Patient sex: M
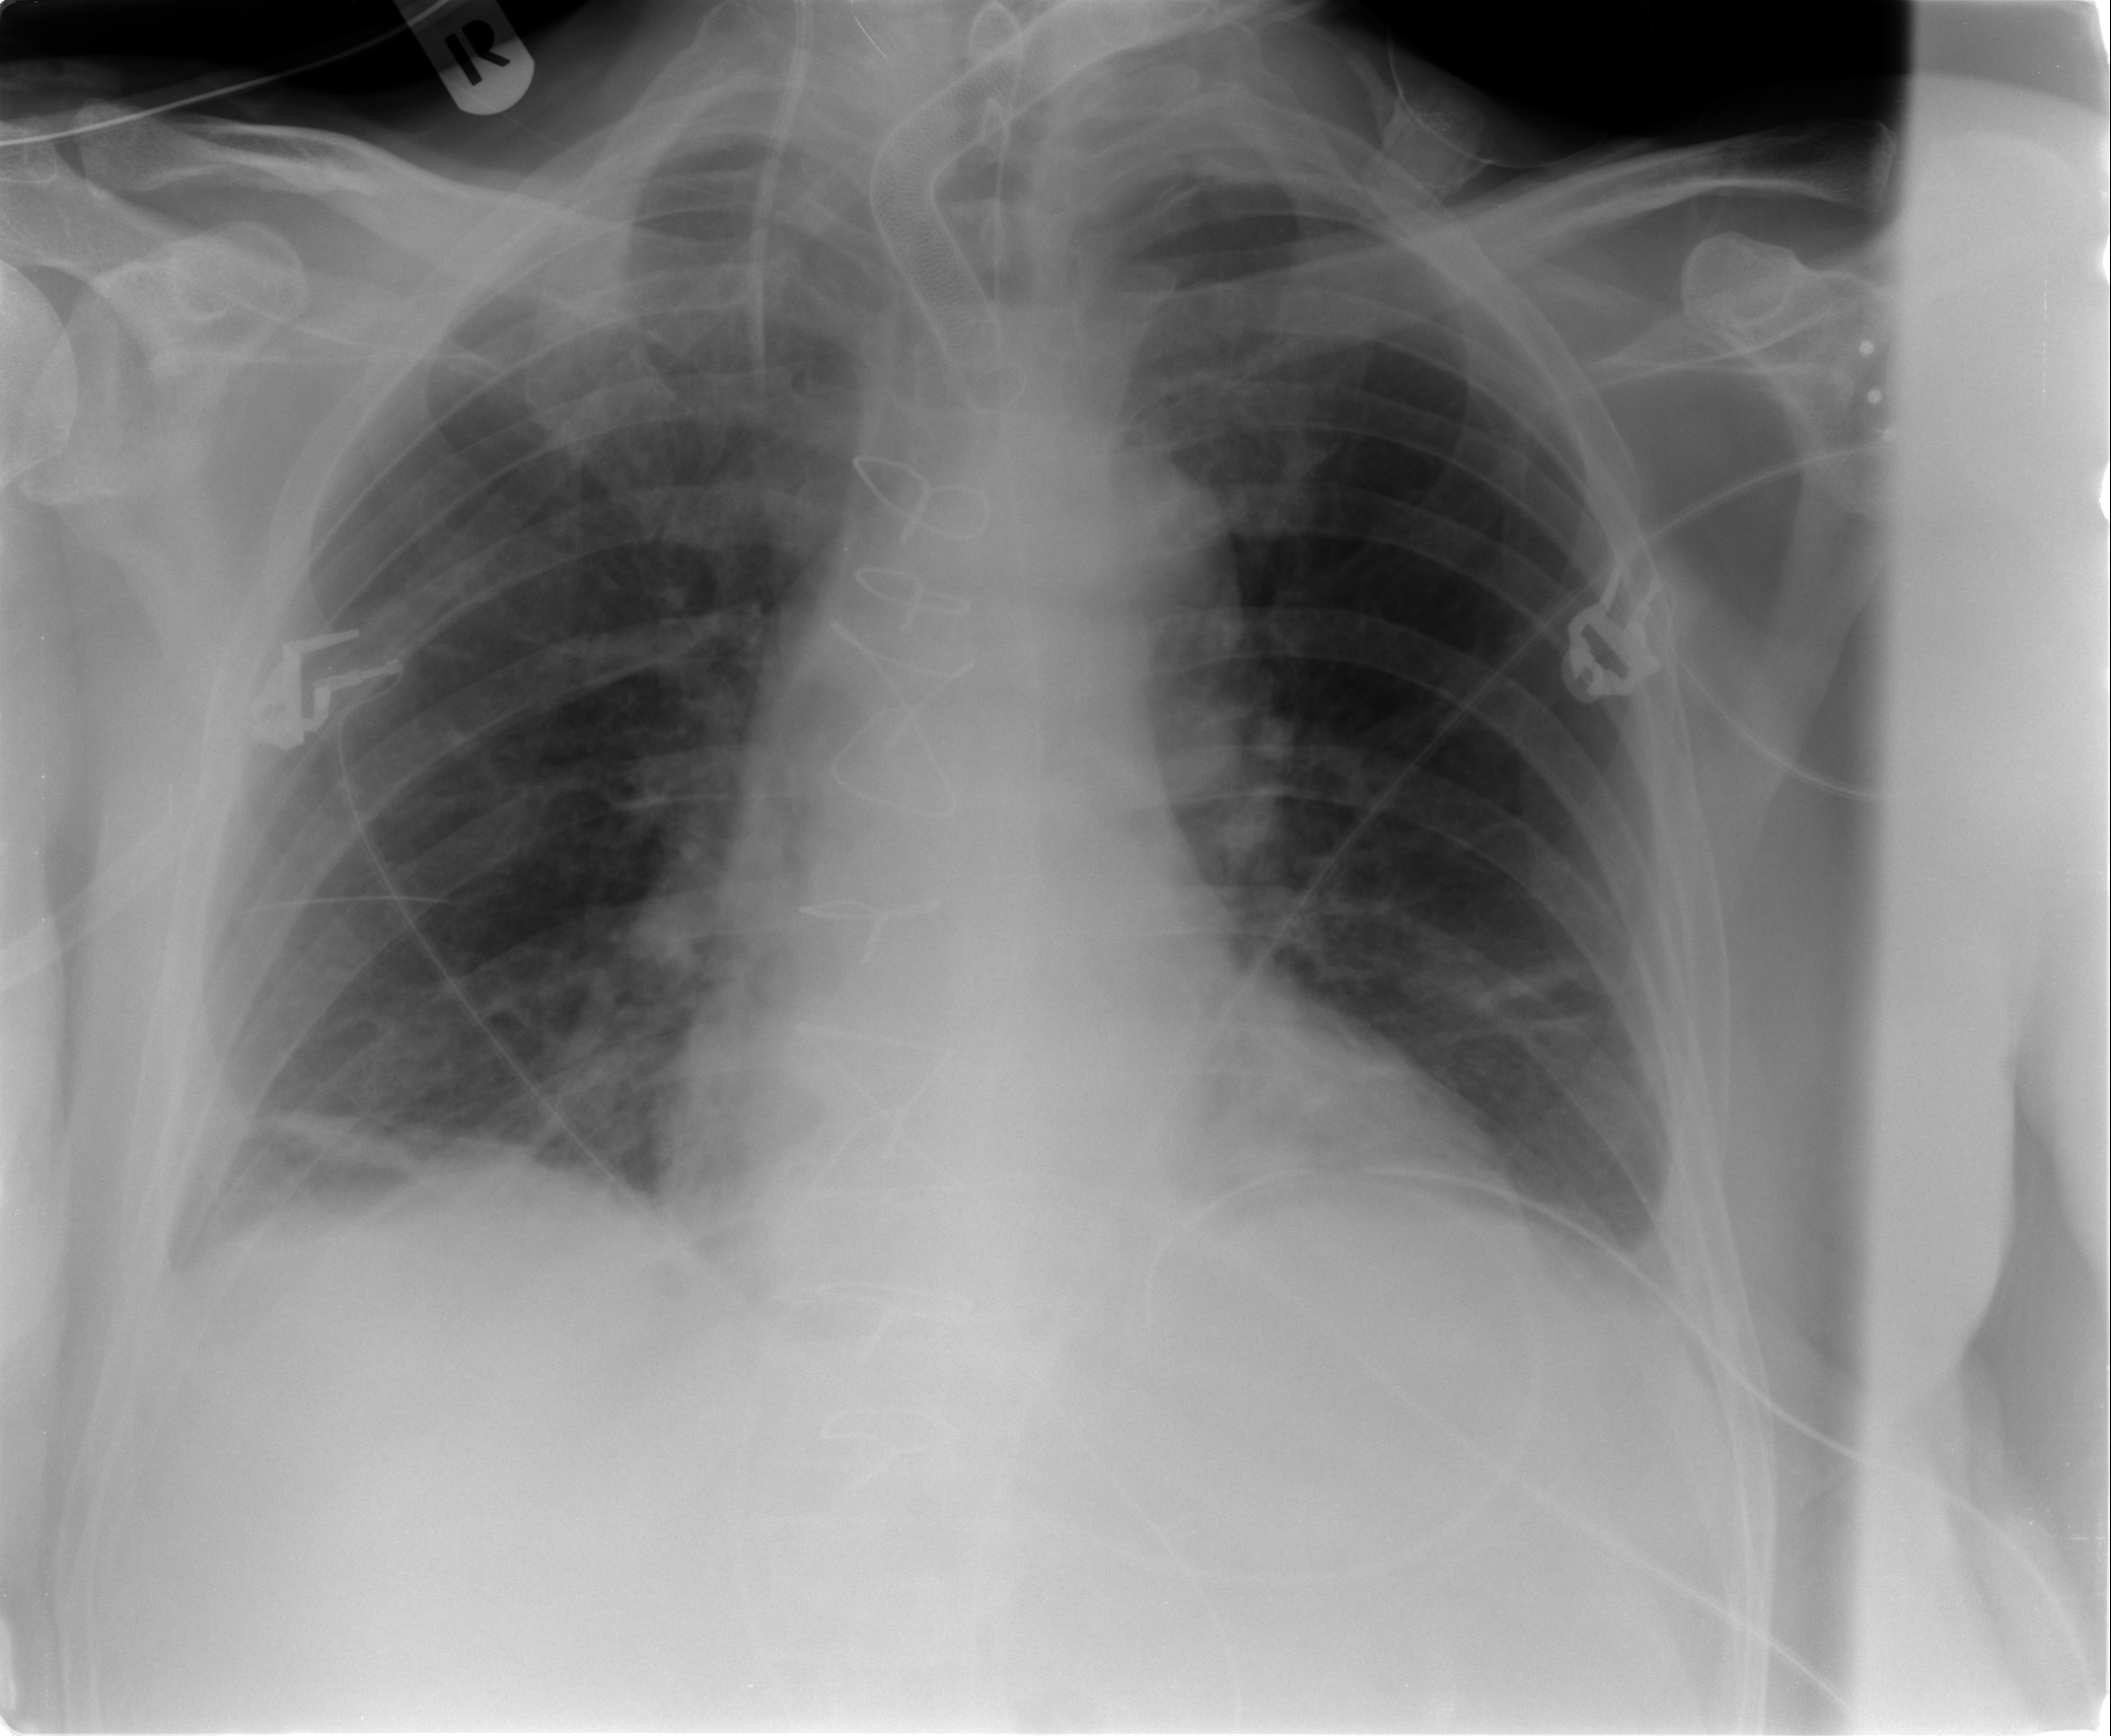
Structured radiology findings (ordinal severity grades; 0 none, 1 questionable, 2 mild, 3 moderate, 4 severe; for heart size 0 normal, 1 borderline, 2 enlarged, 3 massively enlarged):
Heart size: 2
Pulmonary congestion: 0
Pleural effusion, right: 2
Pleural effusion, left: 2
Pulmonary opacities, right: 0
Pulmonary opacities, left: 0
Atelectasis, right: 2
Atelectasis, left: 2